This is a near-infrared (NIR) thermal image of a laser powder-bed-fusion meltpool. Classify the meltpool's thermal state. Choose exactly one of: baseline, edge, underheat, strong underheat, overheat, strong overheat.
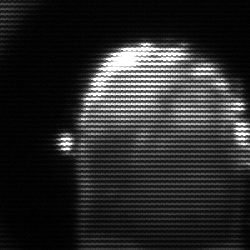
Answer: baseline